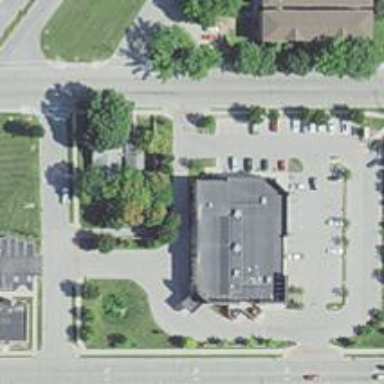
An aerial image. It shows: Pharmacy providing healthcare services.